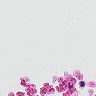
Metastatic tissue present: no